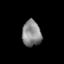
Tissue: lung
Cell type: Epithelial cells
Senescence score: 0.2035
Nuclear area (px): 483
Mean DAPI intensity: 136.464